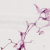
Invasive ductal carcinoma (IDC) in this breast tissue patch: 0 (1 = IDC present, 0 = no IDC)